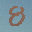
Label: 8